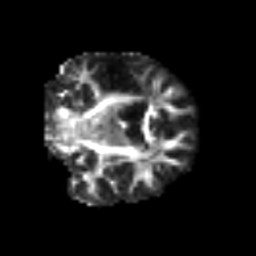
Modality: FA
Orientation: coronal
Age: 54
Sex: male
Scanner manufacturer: siemens
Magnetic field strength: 3 T
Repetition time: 5.6 s
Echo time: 0.082 s